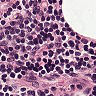
Metastatic tissue present: no